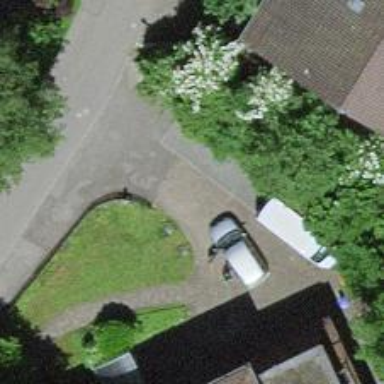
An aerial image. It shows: Living street.